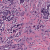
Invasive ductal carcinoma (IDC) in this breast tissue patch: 1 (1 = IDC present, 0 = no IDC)